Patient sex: M
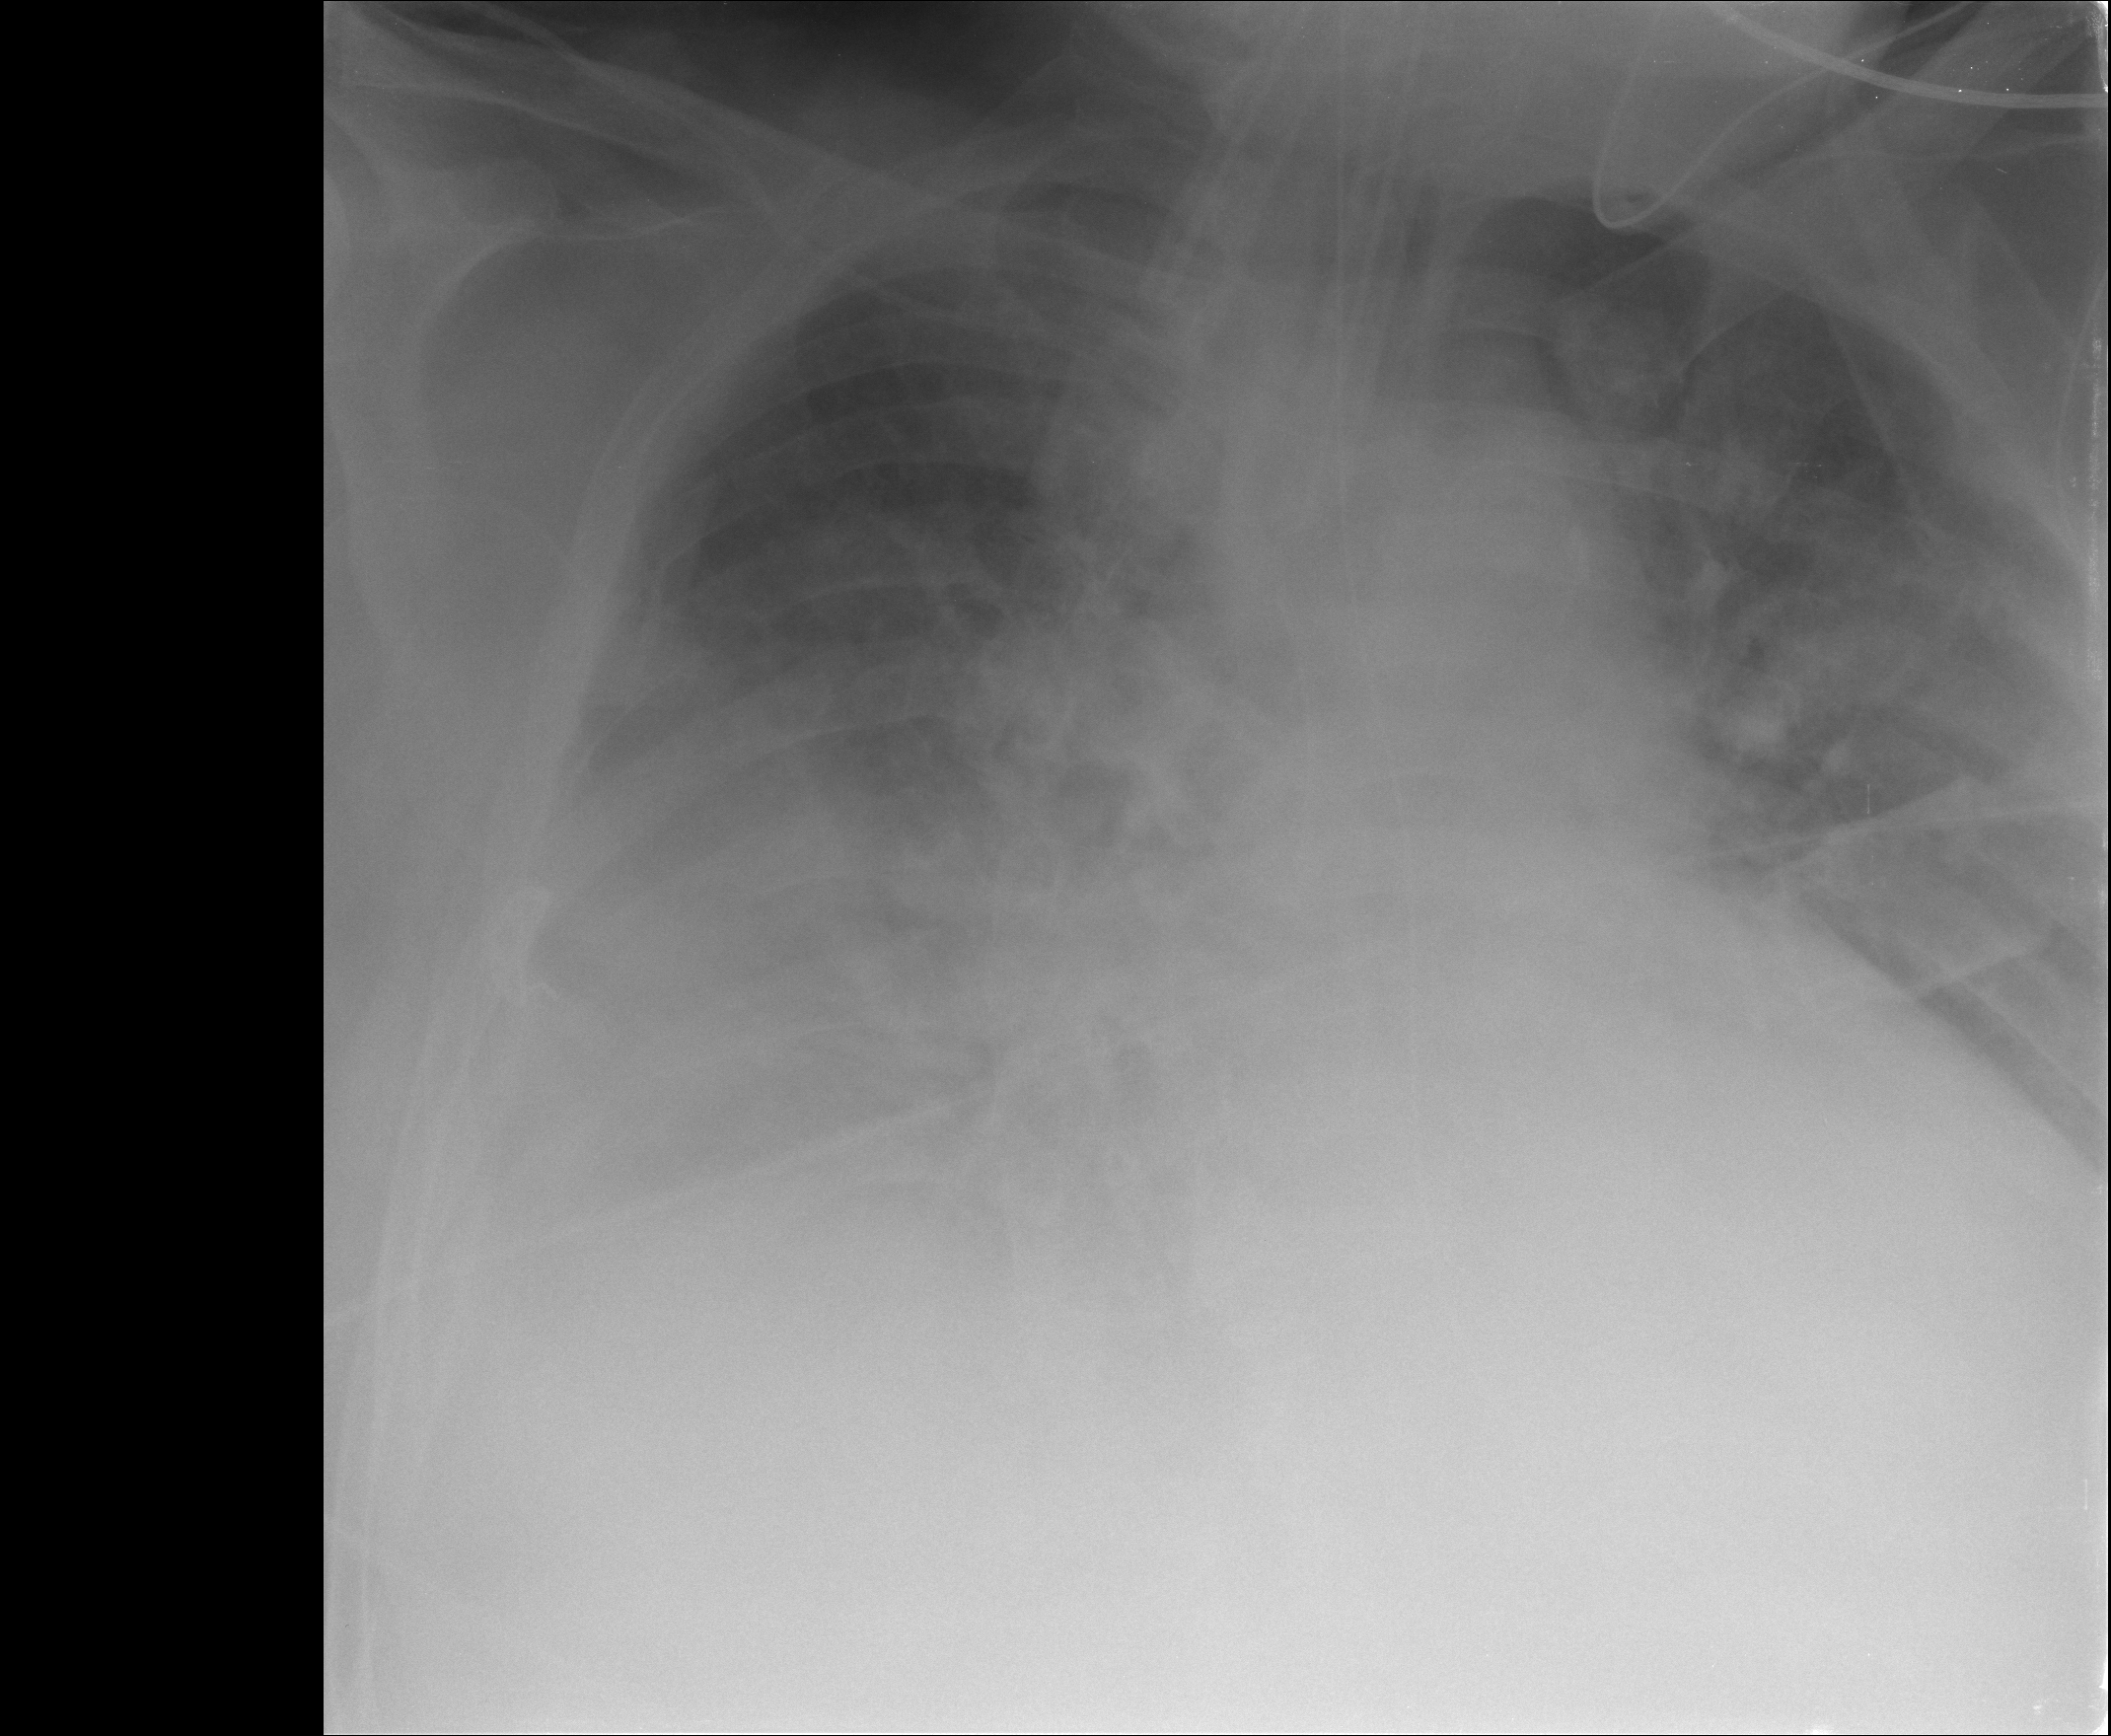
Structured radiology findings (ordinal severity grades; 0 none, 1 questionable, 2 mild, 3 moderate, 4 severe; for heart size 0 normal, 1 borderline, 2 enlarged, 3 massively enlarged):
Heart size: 2
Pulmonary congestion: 3
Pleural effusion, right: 3
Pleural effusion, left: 2
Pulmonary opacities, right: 3
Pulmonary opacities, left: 2
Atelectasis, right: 3
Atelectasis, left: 2